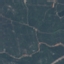
Land use / land cover class: HerbaceousVegetation